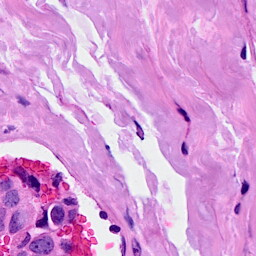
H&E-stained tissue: Breast